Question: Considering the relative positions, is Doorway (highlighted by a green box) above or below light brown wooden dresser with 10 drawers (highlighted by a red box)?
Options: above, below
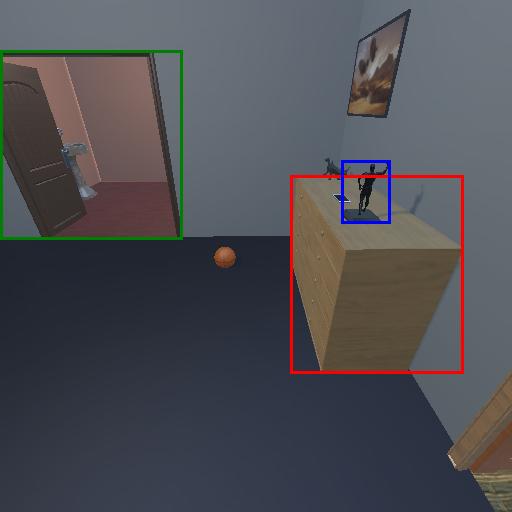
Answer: above